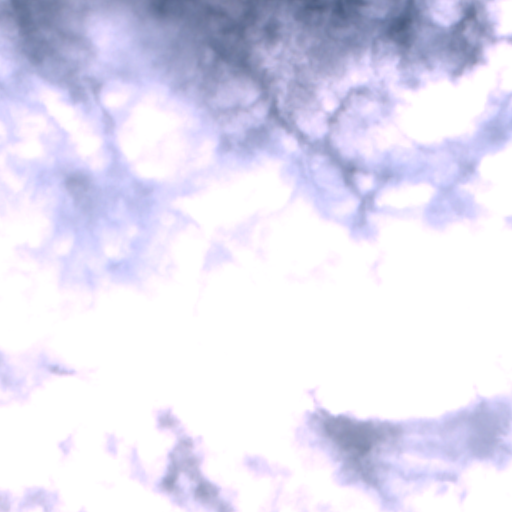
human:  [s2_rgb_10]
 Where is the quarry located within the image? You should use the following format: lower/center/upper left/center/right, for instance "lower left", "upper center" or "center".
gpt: The quarry is located in the center left of the image.
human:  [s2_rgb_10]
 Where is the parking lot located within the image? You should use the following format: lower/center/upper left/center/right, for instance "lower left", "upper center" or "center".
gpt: There is no parking lot in the image.